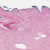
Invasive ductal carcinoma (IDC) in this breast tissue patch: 0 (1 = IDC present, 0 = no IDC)